Aerial crown-view tile of a tropical tree (Barro Colorado Island, Panama), acquired 20250124:
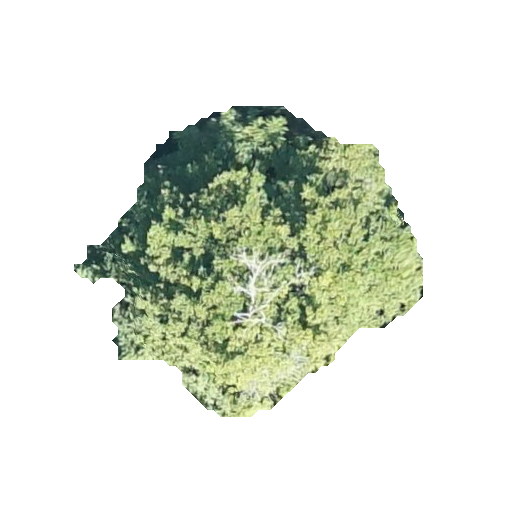
Species: Alseis blackiana
GBIF accepted scientific name: Alseis blackiana
Crown area: 102.407 m²